Question: Hi i am in a trouble sending intent activity data to fragment .
I want to intent image(uri) activity to fragment.
I used activity class and .java/fragment like this

I used intent but it didn't work in fragment.
so i found a lot of example and i used bundle but It doesn't work.
It is activity code
'''
private void nextpageintent(String photoUri){
Intent intent = new Intent(this,picture.class);
//intent.putExtra("photo", photoUri);
startActivity(intent);
Bundle bundle = new Bundle();
bundle.putString("photo", photoUri);
picture picture = new picture();
picture .setArguments(bundle);
}
'''
It is fragment code
'''
String name = getArguments().getString("photo")
'''
It is my logcat errors
'''
11-23 13:57:04.667 12427-12427/com.example.test.namsan E/AndroidRuntime:
FATAL EXCEPTION: main Process: com.example.test.namsan, PID: 12427
java.lang.RuntimeException: Failure delivering result ResultInfo{who=null, request=0, result=-1, data=Intent { dat=file:///storage/emulated/0/Pictures/com.example.test.namsan/IMG_20151123_135652.jpg }} to activity {com.example.test.namsan/com.example.test.namsan.CameraActivity}: android.content.ActivityNotFoundException: Unable to find explicit activity class {com.example.test.namsan/com.example.test.namsan.picture}; have you declared this activity in your AndroidManifest.xml?
at android.app.ActivityThread.deliverResults(ActivityThread.java:3394)
at android.app.ActivityThread.handleSendResult(ActivityThread.java:3437)
at android.app.ActivityThread.access$1300(ActivityThread.java:139)
at android.app.ActivityThread$H.handleMessage(ActivityThread.java:1248)
at android.os.Handler.dispatchMessage(Handler.java:102)
at android.os.Looper.loop(Looper.java:136)
at android.app.ActivityThread.main(ActivityThread.java:5129)
at java.lang.reflect.Method.invokeNative(Native Method)
at java.lang.reflect.Method.invoke(Method.java:515)
at com.android.internal.os.ZygoteInit$MethodAndArgsCaller.run(ZygoteInit.java:790)
at com.android.internal.os.ZygoteInit.main(ZygoteInit.java:606)
at dalvik.system.NativeStart.main(Native Method)
Caused by: android.content.ActivityNotFoundException: Unable to find explicit activity class {com.example.test.namsan/com.example.test.namsan.picture}; have you declared this activity in your AndroidManifest.xml?
at android.app.Instrumentation.checkStartActivityResult(Instrumentation.java:1628)
at android.app.Instrumentation.execStartActivity(Instrumentation.java:1424)
at android.app.Activity.startActivityForResult(Activity.java:3468)
at android.app.Activity.startActivityForResult(Activity.java:3429)
at android.support.v4.app.FragmentActivity.startActivityForResult(FragmentActivity.java:784)
at android.app.Activity.startActivity(Activity.java:3671)
at android.app.Activity.startActivity(Activity.java:3639)
at com.example.test.namsan.CameraActivity.nextpageintent(CameraActivity.java:117)
at com.example.test.namsan.CameraActivity.onActivityResult(CameraActivity.java:93)
at android.app.Activity.dispatchActivityResult(Activity.java:5467)
at android.app.ActivityThread.deliverResults(ActivityThread.java:3390)
at android.app.ActivityThread.handleSendResult(ActivityThread.java:3437)
at android.app.ActivityThread.access$1300(ActivityThread.java:139)
at android.app.ActivityThread$H.handleMessage(ActivityThread.java:1248)
at android.os.Handler.dispatchMessage(Handler.java:102)
at android.os.Looper.loop(Looper.java:136)
at android.app.ActivityThread.main(ActivityThread.java:5129)
at java.lang.reflect.Method.invokeNative(Native Method)
at java.lang.reflect.Method.invoke(Method.java:515)
at com.android.internal.os.ZygoteInit$MethodAndArgsCaller.run(ZygoteInit.java:790)
at com.android.internal.os.ZygoteInit.main(ZygoteInit.java:606)
at dalvik.system.NativeStart.main(Native Method)
'''
I can't declare camera fragment in manifest....
so i declare manifest camera framgent
and then it error fragment can't cast activity....
please help me..
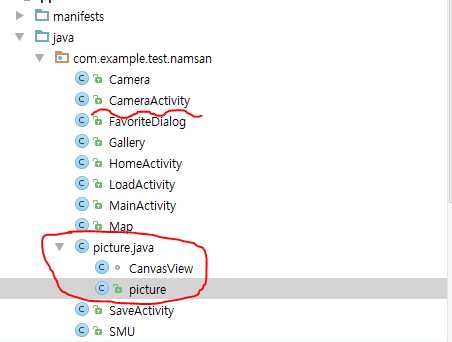
Answer: You have to do this way:
below :
'''
Intent intent = new Intent(this,picture.class);
startActivity(intent);
'''
Now write whole below code:
to as :
'''
Bundle bundle = new Bundle();
bundle.putString("photo", photoUri);
picture picture = new picture();
picture .setArguments(bundle);
'''
:
'''
FragmentTransaction transaction = null;
transaction = getFragmentManager().beginTransaction();
transaction.replace(R.id.container, picture);
transaction.addToBackStack(null);
transaction.commit();
'''
Your method looks like below:
'''
private void nextpageintent(String photoUri){
Bundle bundle = new Bundle();
bundle.putString("photo", photoUri);
picture picture = new picture();
picture .setArguments(bundle);
FragmentTransaction transaction = null;
transaction = getFragmentManager().beginTransaction();
transaction.replace(R.id.container, picture);
transaction.addToBackStack(null);
transaction.commit();
}
'''
Hope this will help you.